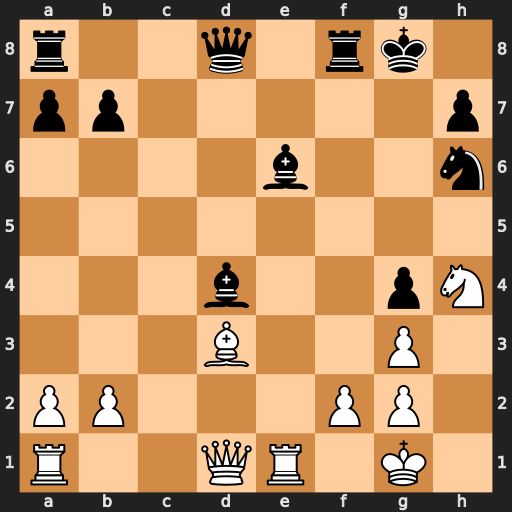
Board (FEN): r2q1rk1/pp5p/4b2n/8/3b2pN/3B2P1/PP3PP1/R2QR1K1
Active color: w
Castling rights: -
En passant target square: -
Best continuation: Rxe6 Bxf2+ Kh1